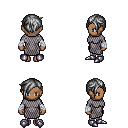
a pixel art fantasy rpg character, female body template, human, dark skin, chain mail, white pants, gray pixie cut hairstyle, white cloth bandages, metal boots, four views (front, back, left, right), 2x2 character sprite sheet, small pixel art, hard edges, no anti-aliasing